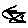
Label: hexagon